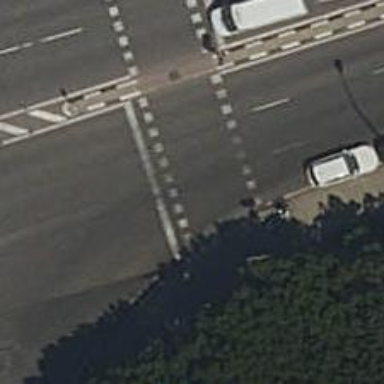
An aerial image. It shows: Road crossing with traffic signals.